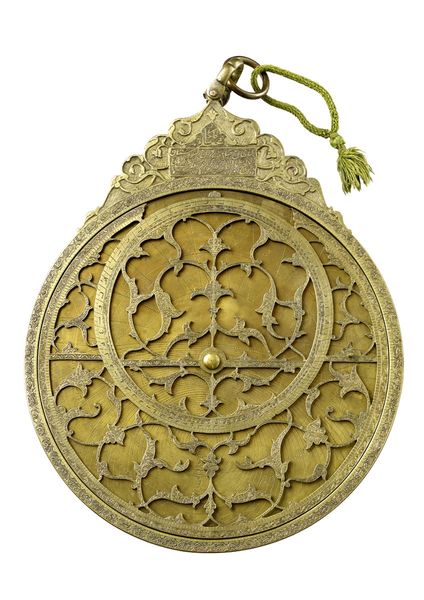
Standort: Hamburg
Institution: Museum für Kunst und Gewerbe Hamburg
Schlagwörter: instrumente, ornamente, bronze, sterne, tierkreis, tierkreiszeichen, graviert, astrolab, sternbilder, astrolabium, wissenschaftliche, hessische systematik, planisphärum, sternhöhenmesser, astronomische, messgeräte, scientifica, erkammern, wunderkammern, kunstkammern, raritätenkammern, kuriositätenkammern